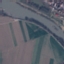
Land use / land cover class: River